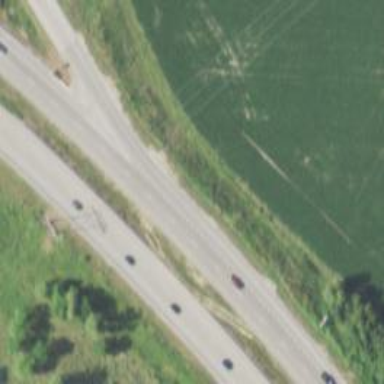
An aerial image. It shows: Trunk link highway.